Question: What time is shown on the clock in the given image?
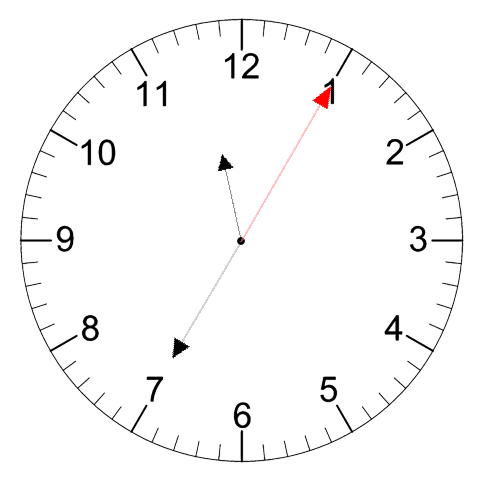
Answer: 11:35:05